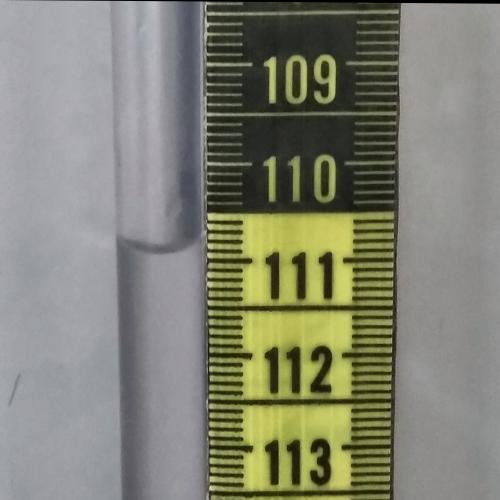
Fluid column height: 110.9 cm